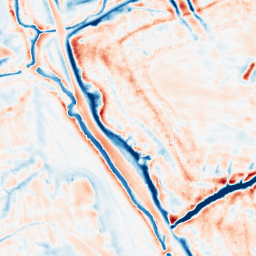
Category: edge_preserving
Decomposition family: bilateral
Decomposition parameters: d: 21
sigma_color: 100
sigma_space: 100
Upsampling method: bilinear
Upsampling parameters: scale: 4
Upsampling scale: 4